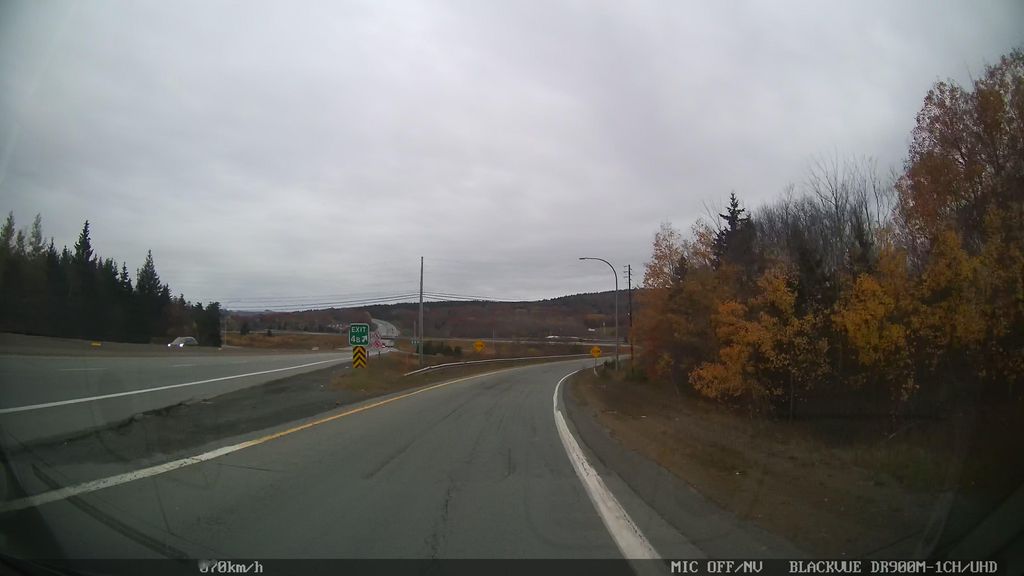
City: halifax